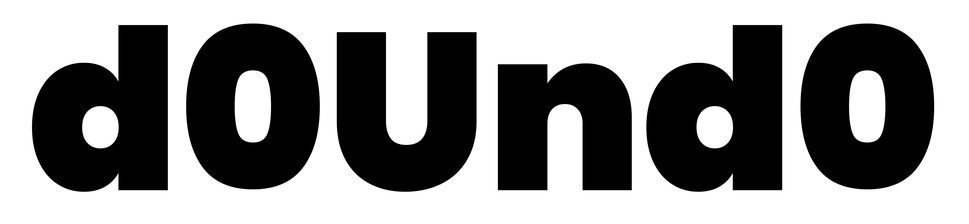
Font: Poppins-Black